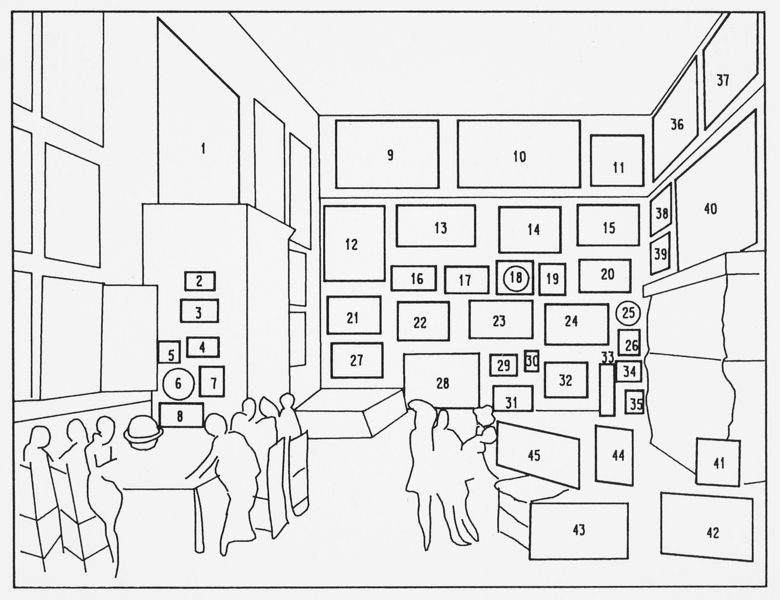
Titel: Bekannte in einem Studio
Künstler: Hieronymus Francken
Institution: London, National Gallery
Schlagwörter: gemälde, menschen, fenster, hut, raum, schwarz, skizze, stühle, tisch, tische, weiss, zeichnung, zimmer, rahmen, personen, kreis, bilder, bilderrahmen, schrank, umrisse, moderne, modern, besucher, zahlen, ziffern, galerie, rechtecke, wände, schwarz-weiß, kreise, entwurf, schema, ausstellung, quadrate, plan, sammlung, kabinett, museum, hängung, nummeriert, nummerierung, nummern, globus, beschreibung, objekte, legende, lageplan, übersicht, layout, 3, 6, 4, 2, 5, 8, 7, 1, umtisse, hängeplan